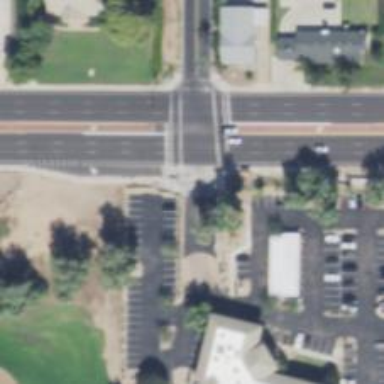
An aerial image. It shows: Solid stop line on the road.